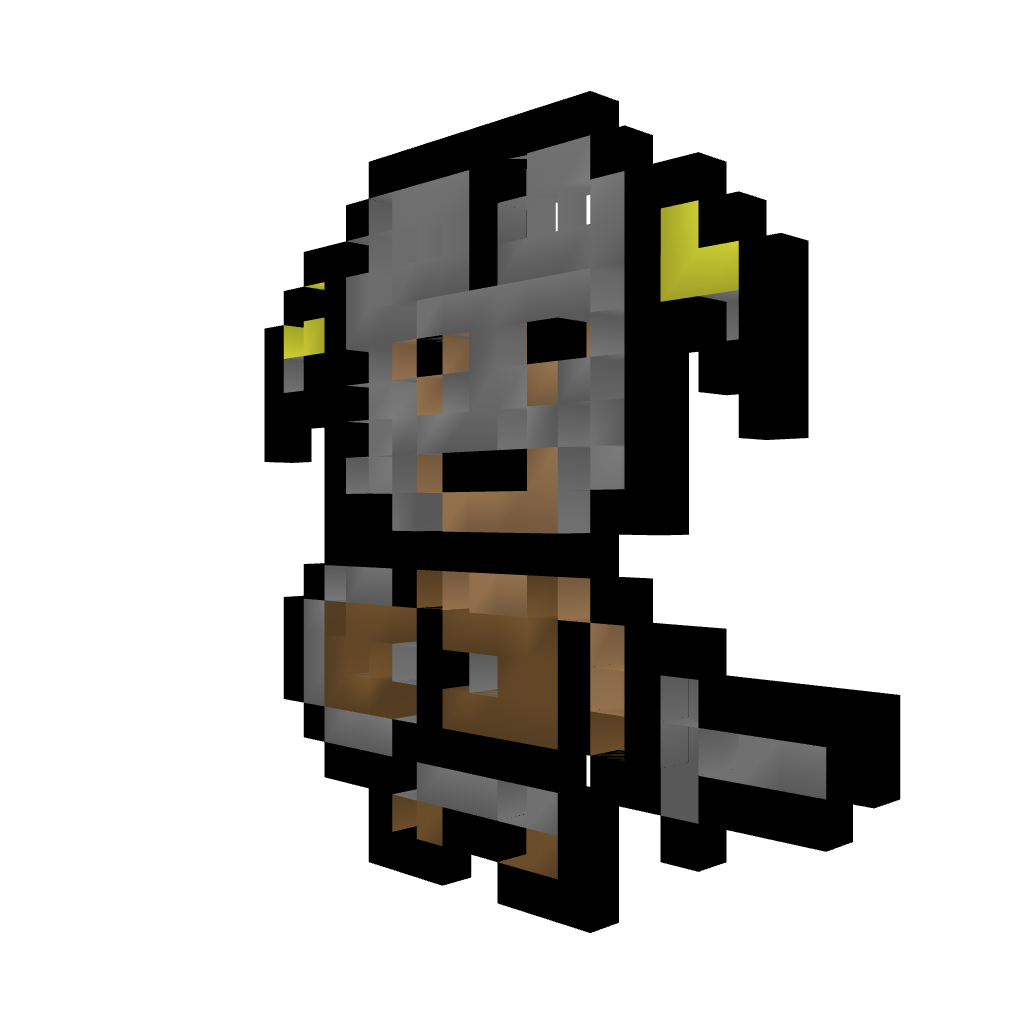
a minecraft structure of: Man Its A Viking bad low quality